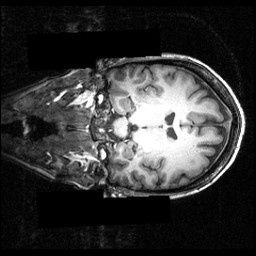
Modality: T1w
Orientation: coronal
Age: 23
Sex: female
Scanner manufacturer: siemens
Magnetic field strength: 3.951 T
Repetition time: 1.5 s
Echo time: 0.00335 s